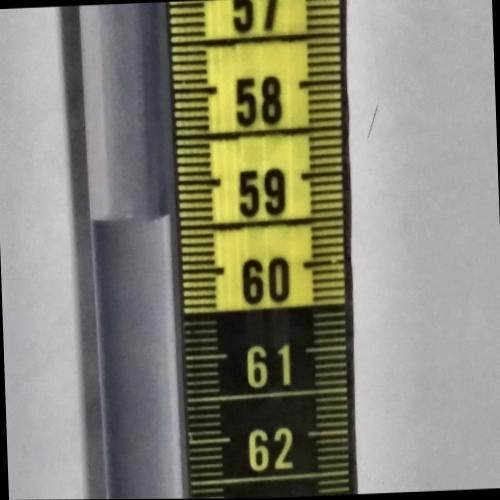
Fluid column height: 59.4 cm